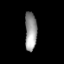
Tissue: lung
Cell type: Epithelial cells
Senescence score: 0.1801
Nuclear area (px): 452
Mean DAPI intensity: 150.673